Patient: sex M, age 29
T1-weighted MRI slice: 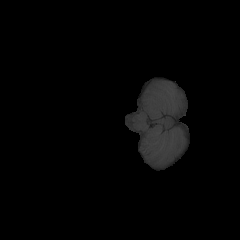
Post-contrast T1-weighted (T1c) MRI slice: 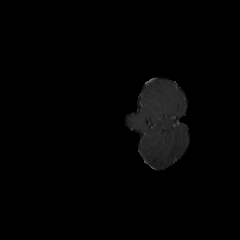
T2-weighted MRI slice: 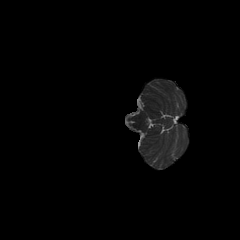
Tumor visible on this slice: no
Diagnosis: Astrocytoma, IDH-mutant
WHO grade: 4